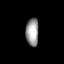
Tissue: lung
Cell type: Endothelial cells
Senescence score: 0.6283
Nuclear area (px): 352
Mean DAPI intensity: 154.17